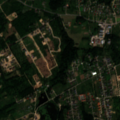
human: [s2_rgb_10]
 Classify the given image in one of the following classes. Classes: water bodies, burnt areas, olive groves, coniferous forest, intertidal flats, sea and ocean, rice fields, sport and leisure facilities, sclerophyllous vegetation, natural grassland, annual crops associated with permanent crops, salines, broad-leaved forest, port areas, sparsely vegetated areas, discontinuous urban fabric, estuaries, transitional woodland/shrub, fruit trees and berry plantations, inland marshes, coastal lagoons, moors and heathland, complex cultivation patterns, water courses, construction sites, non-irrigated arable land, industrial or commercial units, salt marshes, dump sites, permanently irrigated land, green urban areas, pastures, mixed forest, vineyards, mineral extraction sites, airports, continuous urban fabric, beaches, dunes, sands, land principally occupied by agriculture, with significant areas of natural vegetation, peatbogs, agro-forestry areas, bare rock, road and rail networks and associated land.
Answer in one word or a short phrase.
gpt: discontinuous urban fabric, fruit trees and berry plantations, pastures, complex cultivation patterns, mixed forest